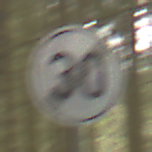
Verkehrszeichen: EndeGeschwindigkeit30
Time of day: MorningAfternoon
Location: Outdoor (Nature)
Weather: Overcast
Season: Winter
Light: Natural